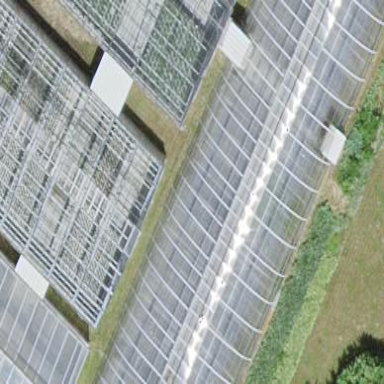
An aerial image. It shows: Greenhouse.